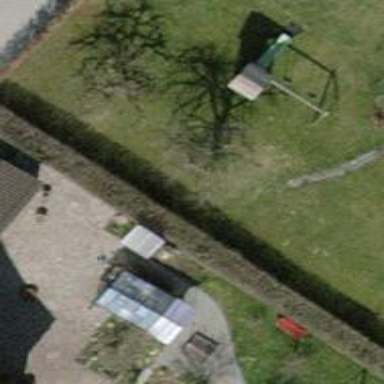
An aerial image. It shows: Hedge barrier.